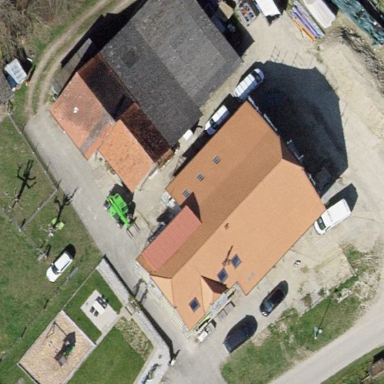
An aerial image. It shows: Farmyard area.